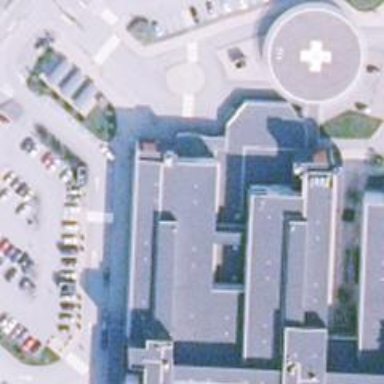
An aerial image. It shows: Healthcare facility identified as hospital.